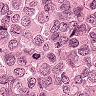
Metastatic tissue present: yes